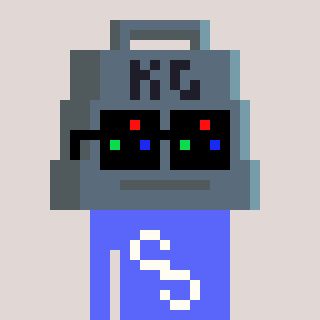
a pixel art character with square black sunglasses, a weight-shaped head and a purple-colored body on a warm background